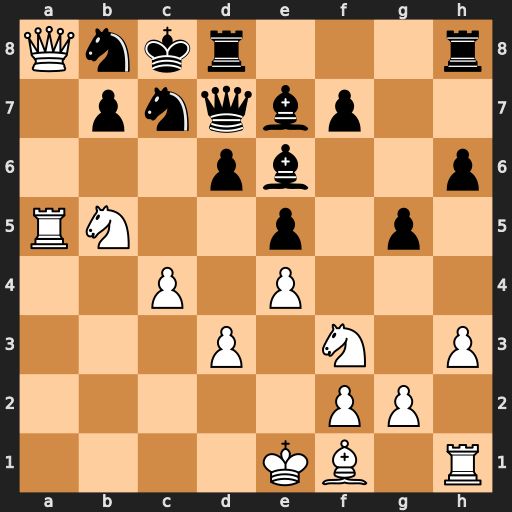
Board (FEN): Qnkr3r/1pnqbp2/3pb2p/RN2p1p1/2P1P3/3P1N1P/5PP1/4KB1R
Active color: w
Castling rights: K
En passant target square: -
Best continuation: Na7#